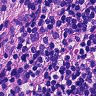
Metastatic tissue present: yes